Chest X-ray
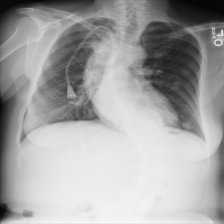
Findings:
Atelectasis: negative
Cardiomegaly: negative
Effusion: negative
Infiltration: negative
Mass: negative
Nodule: negative
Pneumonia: negative
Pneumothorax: negative
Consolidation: negative
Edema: negative
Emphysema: negative
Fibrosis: negative
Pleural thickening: negative
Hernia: negative